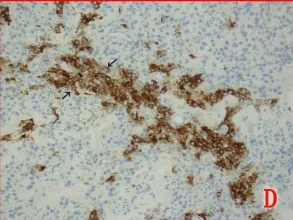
Immunohistochemical staining of AFP, p53, CK7 and alpha-inhibin in tumor cells. Tumor tissues were inflated, fixed in formalin, paraffin-embedded and sectioned for histological analysis. Slides were washed and counterstained with antibodies to AFP, p53, CK7 and alpha-inhibin using immunohistochemistry staining kits (Maxin BIO, Fu Zhou, China). Alpha-inhibin ) (Original magnification, 200x).
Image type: pathology (immunostaining)